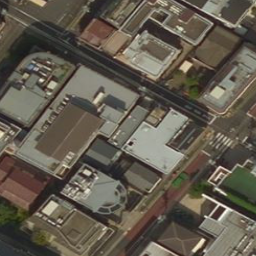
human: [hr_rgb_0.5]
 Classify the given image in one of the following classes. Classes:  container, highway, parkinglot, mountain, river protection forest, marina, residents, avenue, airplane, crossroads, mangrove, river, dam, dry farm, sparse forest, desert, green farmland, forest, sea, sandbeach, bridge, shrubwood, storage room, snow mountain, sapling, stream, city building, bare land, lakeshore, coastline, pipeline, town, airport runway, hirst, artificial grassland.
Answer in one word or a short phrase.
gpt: city building